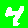
Digit: 4